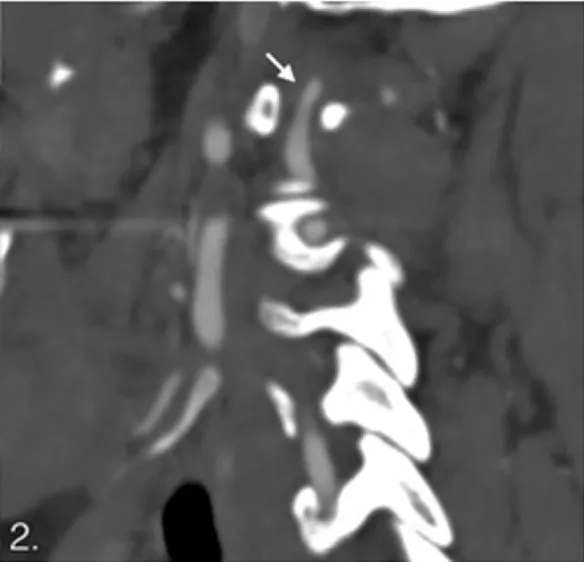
Sagittal computed tomography angiography showing stenosis on V3.
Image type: radiology (ct)